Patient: sex M, age 53
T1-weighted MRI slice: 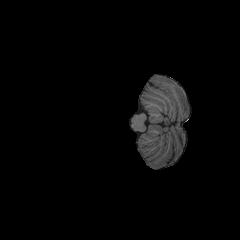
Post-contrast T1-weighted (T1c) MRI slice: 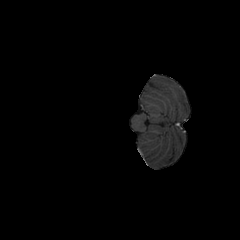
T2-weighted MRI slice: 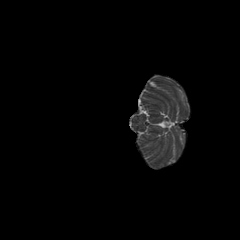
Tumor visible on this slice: no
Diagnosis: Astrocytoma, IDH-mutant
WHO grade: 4